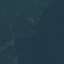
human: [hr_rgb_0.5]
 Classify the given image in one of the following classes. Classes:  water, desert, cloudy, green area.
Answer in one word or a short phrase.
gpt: green area